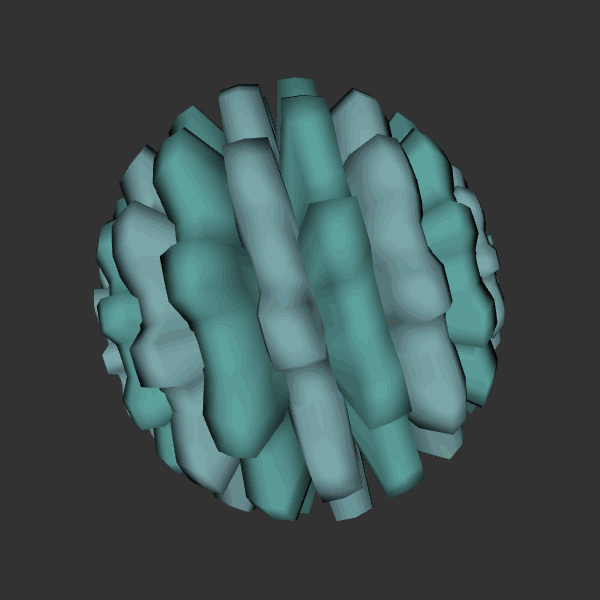
Background: dark